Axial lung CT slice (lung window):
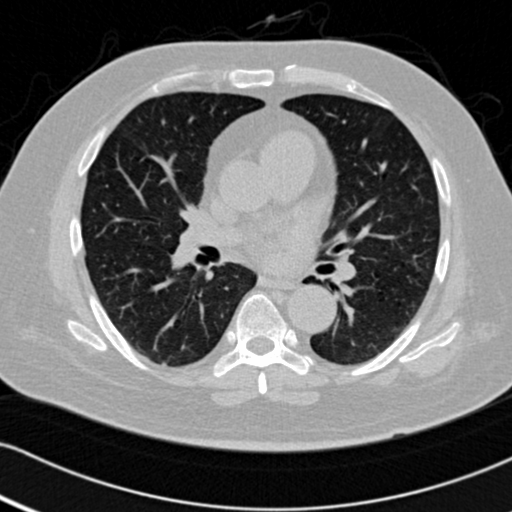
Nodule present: yes
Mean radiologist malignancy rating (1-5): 3